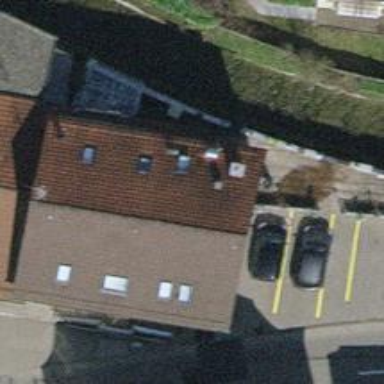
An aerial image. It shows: Restaurant.